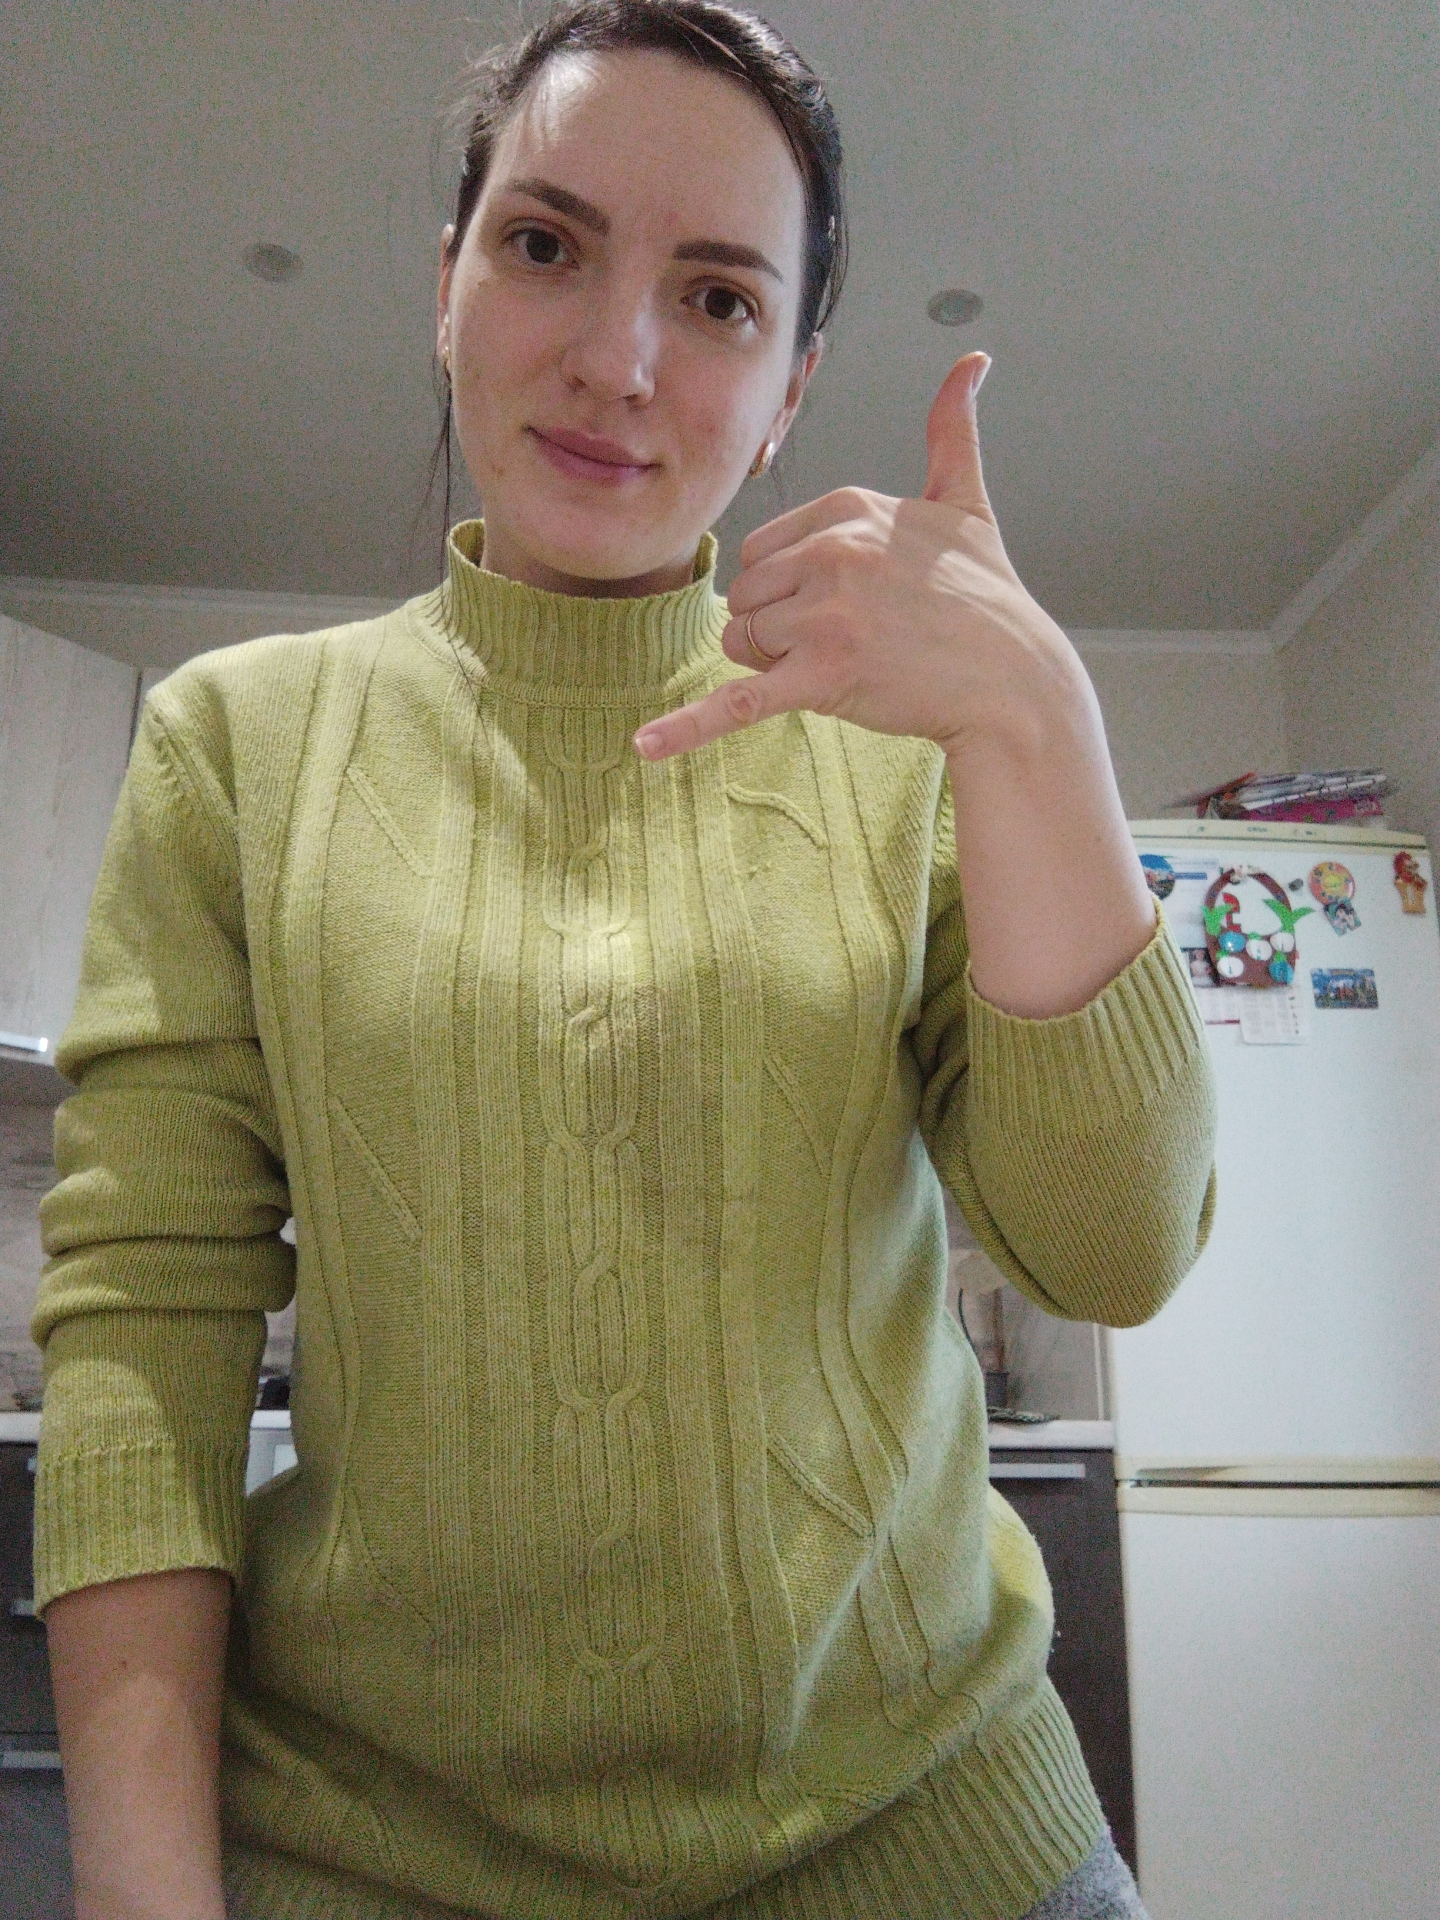
Label: noise